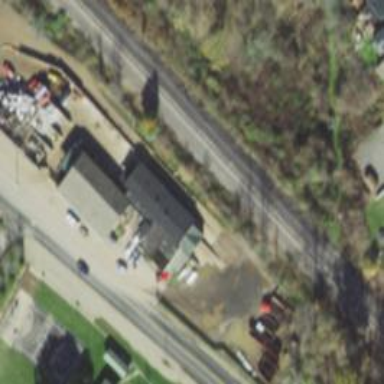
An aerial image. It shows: Weighbridge facility.